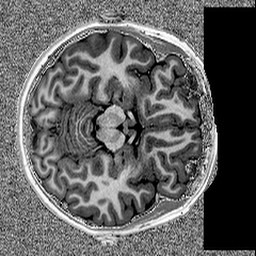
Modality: MP2RAGE
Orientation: axial
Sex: female